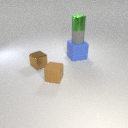
small gray rubber cylinder below small green metal cylinder